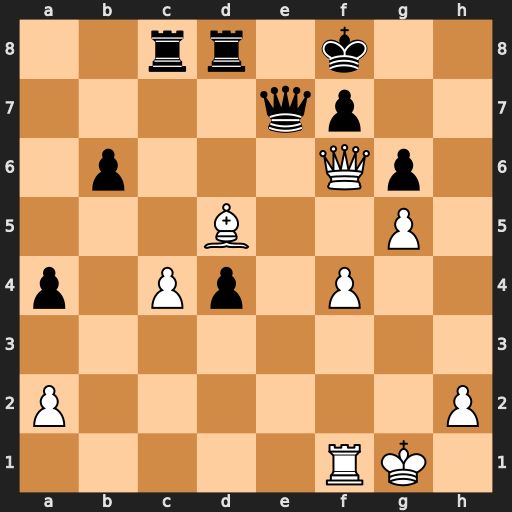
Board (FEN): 2rr1k2/4qp2/1p3Qp1/3B2P1/p1Pp1P2/8/P6P/5RK1
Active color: w
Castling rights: -
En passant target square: -
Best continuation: Qh8#